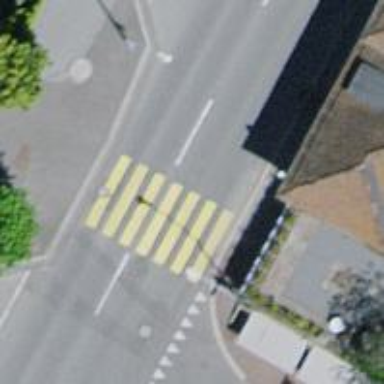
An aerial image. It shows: Marked footway crossing with zebra markings.